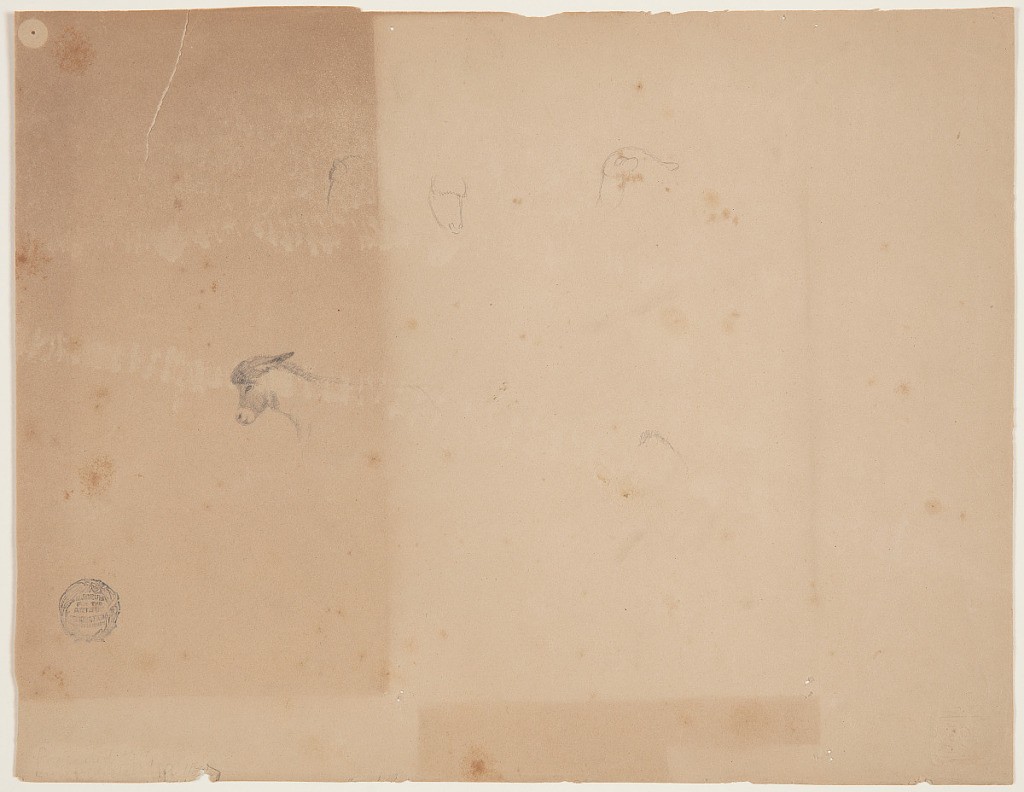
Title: Details of Donkey Heads, South America
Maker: Frederic Edwin Church, American, 1826–1900
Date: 1853
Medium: Graphite on tan wove paper
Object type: Drawing
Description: Partial figure sketch of a donkey, either in Colombia or Ecuador. At center, the head, neck, and back of the donkey are rendered in left profile. Outlines of three views of the donkey's head are visible at upper center.